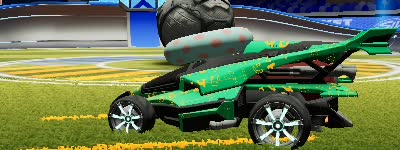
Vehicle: aftershock